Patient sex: M
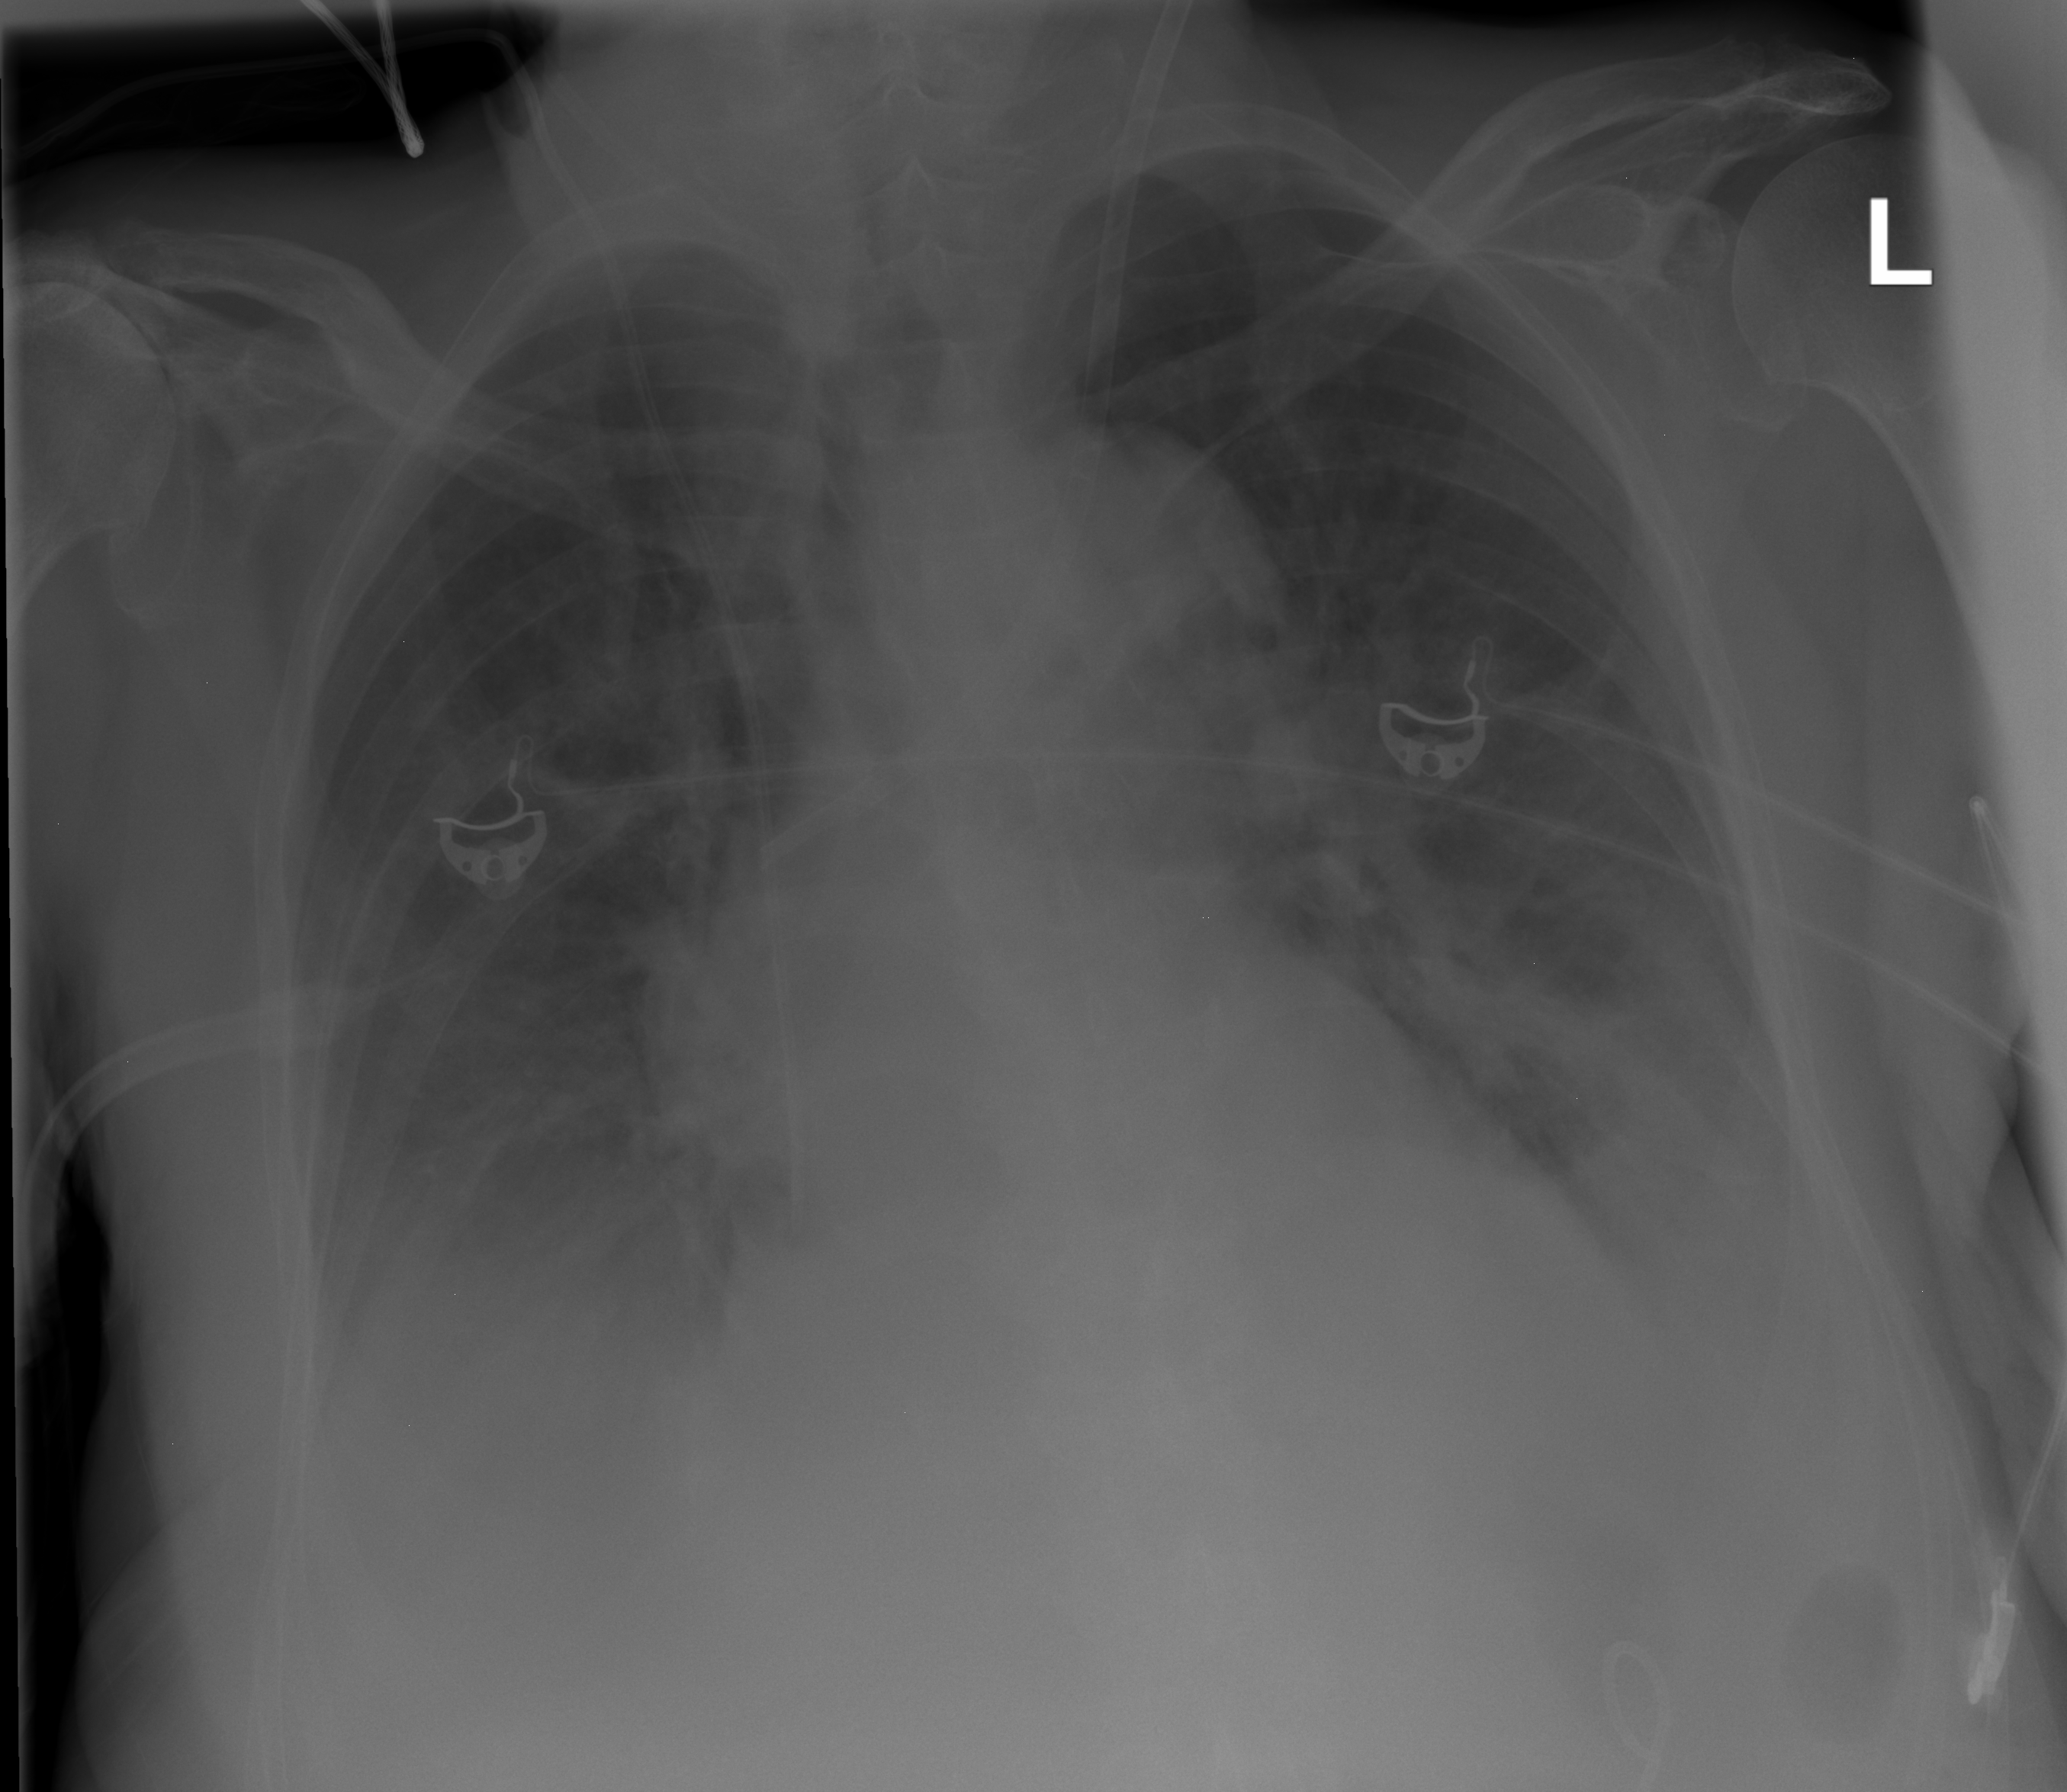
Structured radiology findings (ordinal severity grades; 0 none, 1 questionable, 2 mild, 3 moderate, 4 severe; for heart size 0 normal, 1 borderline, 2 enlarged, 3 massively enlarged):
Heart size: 1
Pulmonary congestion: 2
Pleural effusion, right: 2
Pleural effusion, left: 2
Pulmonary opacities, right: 1
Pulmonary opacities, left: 0
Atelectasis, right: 2
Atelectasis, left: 2